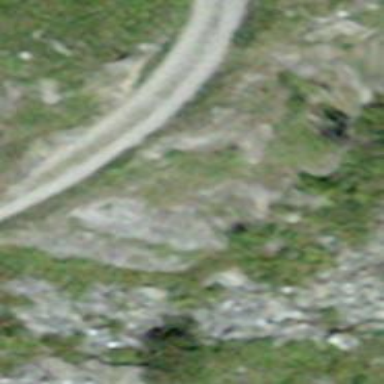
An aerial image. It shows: Track with fine gravel surface graded as grade 2.